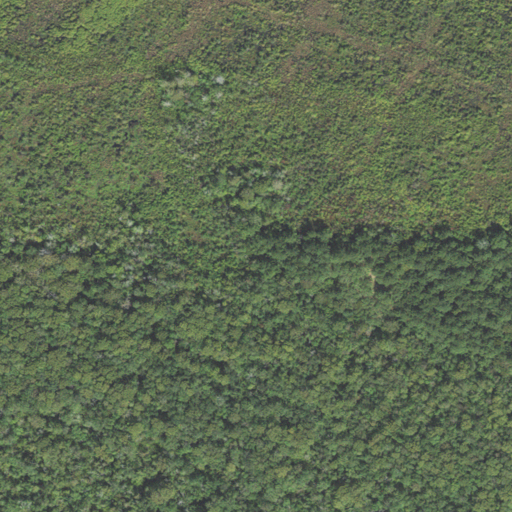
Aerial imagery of ridge(s) in North Carolina named Chestnut Ridge containing only woody wetlands